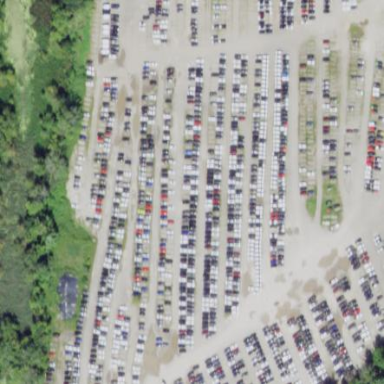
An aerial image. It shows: Scrap yard located in industrial area.